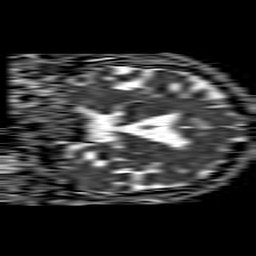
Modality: ADC
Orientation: coronal
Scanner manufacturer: philips
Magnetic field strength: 1.5 T
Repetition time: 4.6 s
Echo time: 0.08631 s